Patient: sex M, age 49
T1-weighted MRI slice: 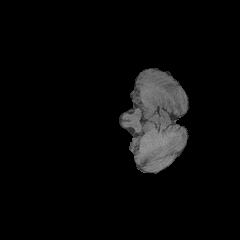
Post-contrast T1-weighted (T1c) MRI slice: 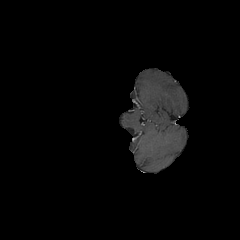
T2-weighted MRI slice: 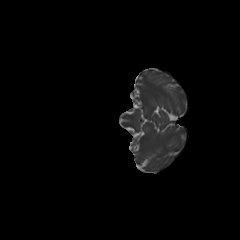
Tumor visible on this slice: no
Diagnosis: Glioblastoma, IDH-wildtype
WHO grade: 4